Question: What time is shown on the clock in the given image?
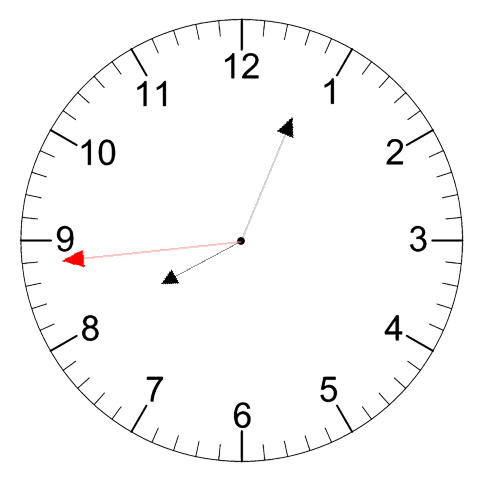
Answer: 08:03:44